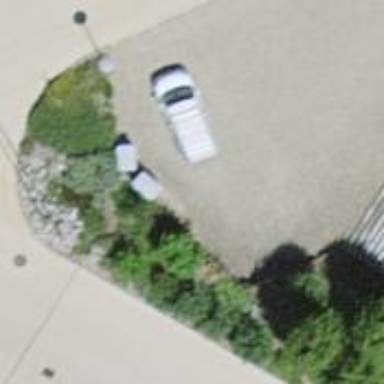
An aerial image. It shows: Flowerbed.